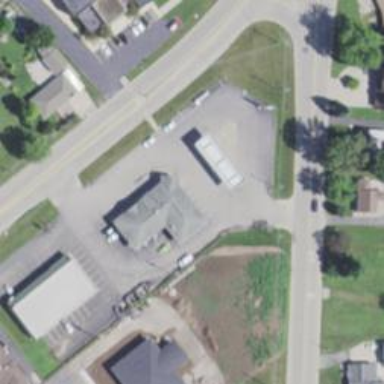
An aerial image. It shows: Convenience shop.